Question: I'm using Wicket's Tree component in a web app. But empty folders are shown in a file-way.
Just like this:

Bellow is where I use the DefaultTreeModel and Tree:
'''
PDMinterface pdmI = new PDMinterface();
DefaultMutabletreeNode rootTreeNode = pdmI.getDocTree(); //Wen Dang Shu Gen Jie Dian ,You PDMJie Kou Ti Gong
DefaultTreeModel treeModel = new DefaultTreeModel(rootTreeNode);
treeModel.setAsksAllowsChildren(true);
'''
and I'm sure that folder5 is set to allow children:
'''
public DefaultMutableTreeNode getDocTree(){
DefaultMutableTreeNode root = new DefaultMutableTreeNode();
root.setAllowsChildren(true);
FolderNode rootFolder = new FolderNode(0, "root", "Jiajun", true);
root.setUserObject(rootFolder);
for(int i=0; i < 5; i++){
DefaultMutableTreeNode newnode = new DefaultMutableTreeNode();
newnode.setAllowsChildren(true);
FolderNode newFolder = new FolderNode(i+1, "Folder" + Integer.toString(i+1), "Jiajun", false);
newnode.setUserObject(newFolder);
root.add(newnode);
if(i < 4){
for(int j=0; j < 5; j++){
DefaultMutableTreeNode newdocNode = new DefaultMutableTreeNode();
newdocNode.setAllowsChildren(false);
DocNode newDoc = new DocNode(10*(i+1) + j, "Document" + Integer.toString(10*(i+1)+j), "Jiajun");
newdocNode.setUserObject(newDoc);
newnode.add(newdocNode);
}
}
}
'''
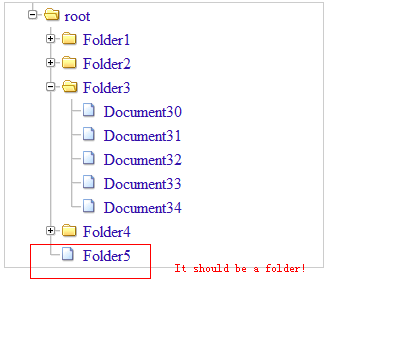
Answer: To be more helpful than in my comment, I found this code in the AbstractTreeClass which will control what image it assigns to the node:
'''
/**
* Returns the resource reference for icon of specified tree node.
*
* @param node
* The node
* @return The package resource reference
*/
protected ResourceReference getNodeIcon(TreeNode node)
{
if (node.isLeaf() == true)
{
return getItem();
}
else
{
if (isNodeExpanded(node))
{
return getFolderOpen();
}
else
{
return getFolderClosed();
}
}
}
'''
So, the whole thing comes to the question of what does the isLeaf() method return. I found this in the DefaultMutableTreeNode class:
'''
public boolean isLeaf()
{
return children.size() == 0;
}
'''
So, it seems that your combination would treat all elements without children as leafs and not as folders. Maybe you could overwrite the getNodeIcon method using the getAllowsChildren, making the necessary type adjustments...
Another idea is to overwrite the isLeaf() method of DefaultMutableTreeNode, but then you might get other unexpected issues if it is called somewhere you cannot control...
This is just some insight on how you could do it... Hope it is helpful...